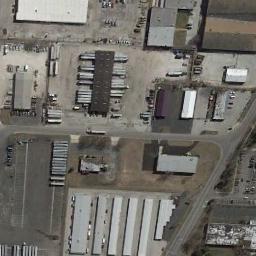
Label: industrial_area